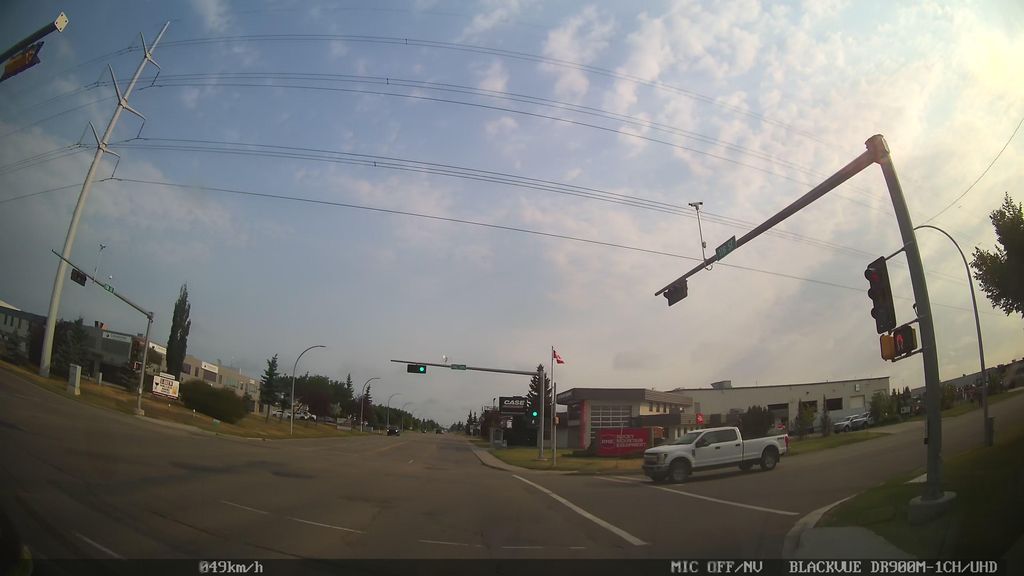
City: edmonton